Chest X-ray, PA view. Patient: 49 years old, sex F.
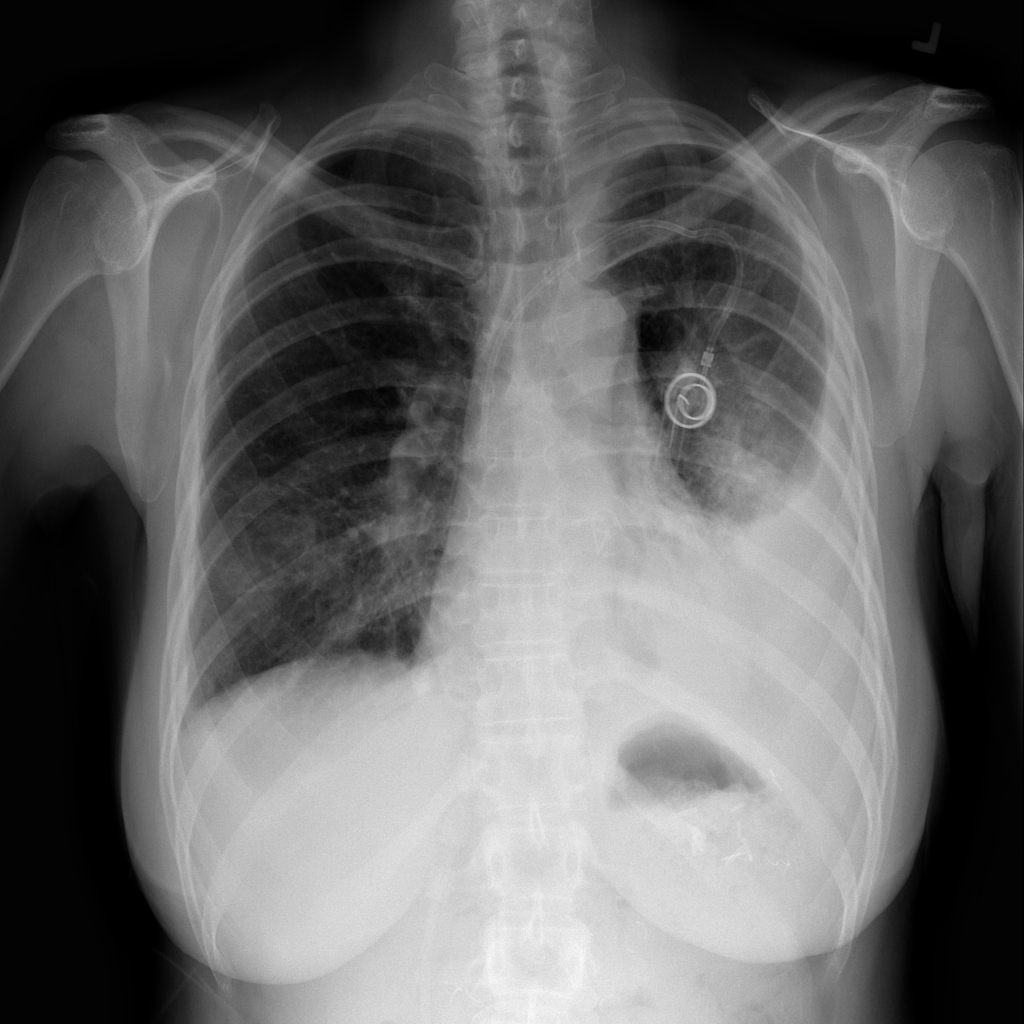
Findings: Effusion, Infiltration